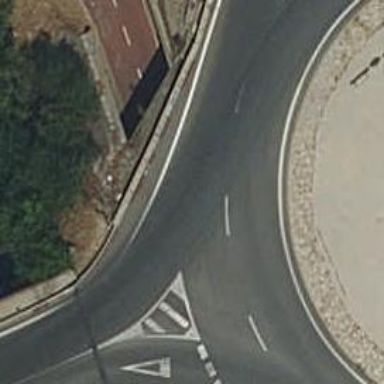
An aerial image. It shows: Unclassified road leading to roundabout junction.